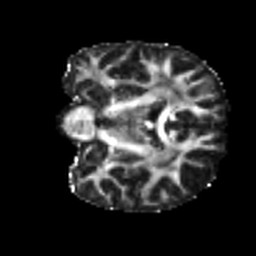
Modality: FA
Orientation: coronal
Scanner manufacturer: siemens
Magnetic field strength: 3 T
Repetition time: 4 s
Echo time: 0.0594 s